Field crop: tomato
Growth stage: 1
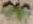
Species: solanum